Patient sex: F
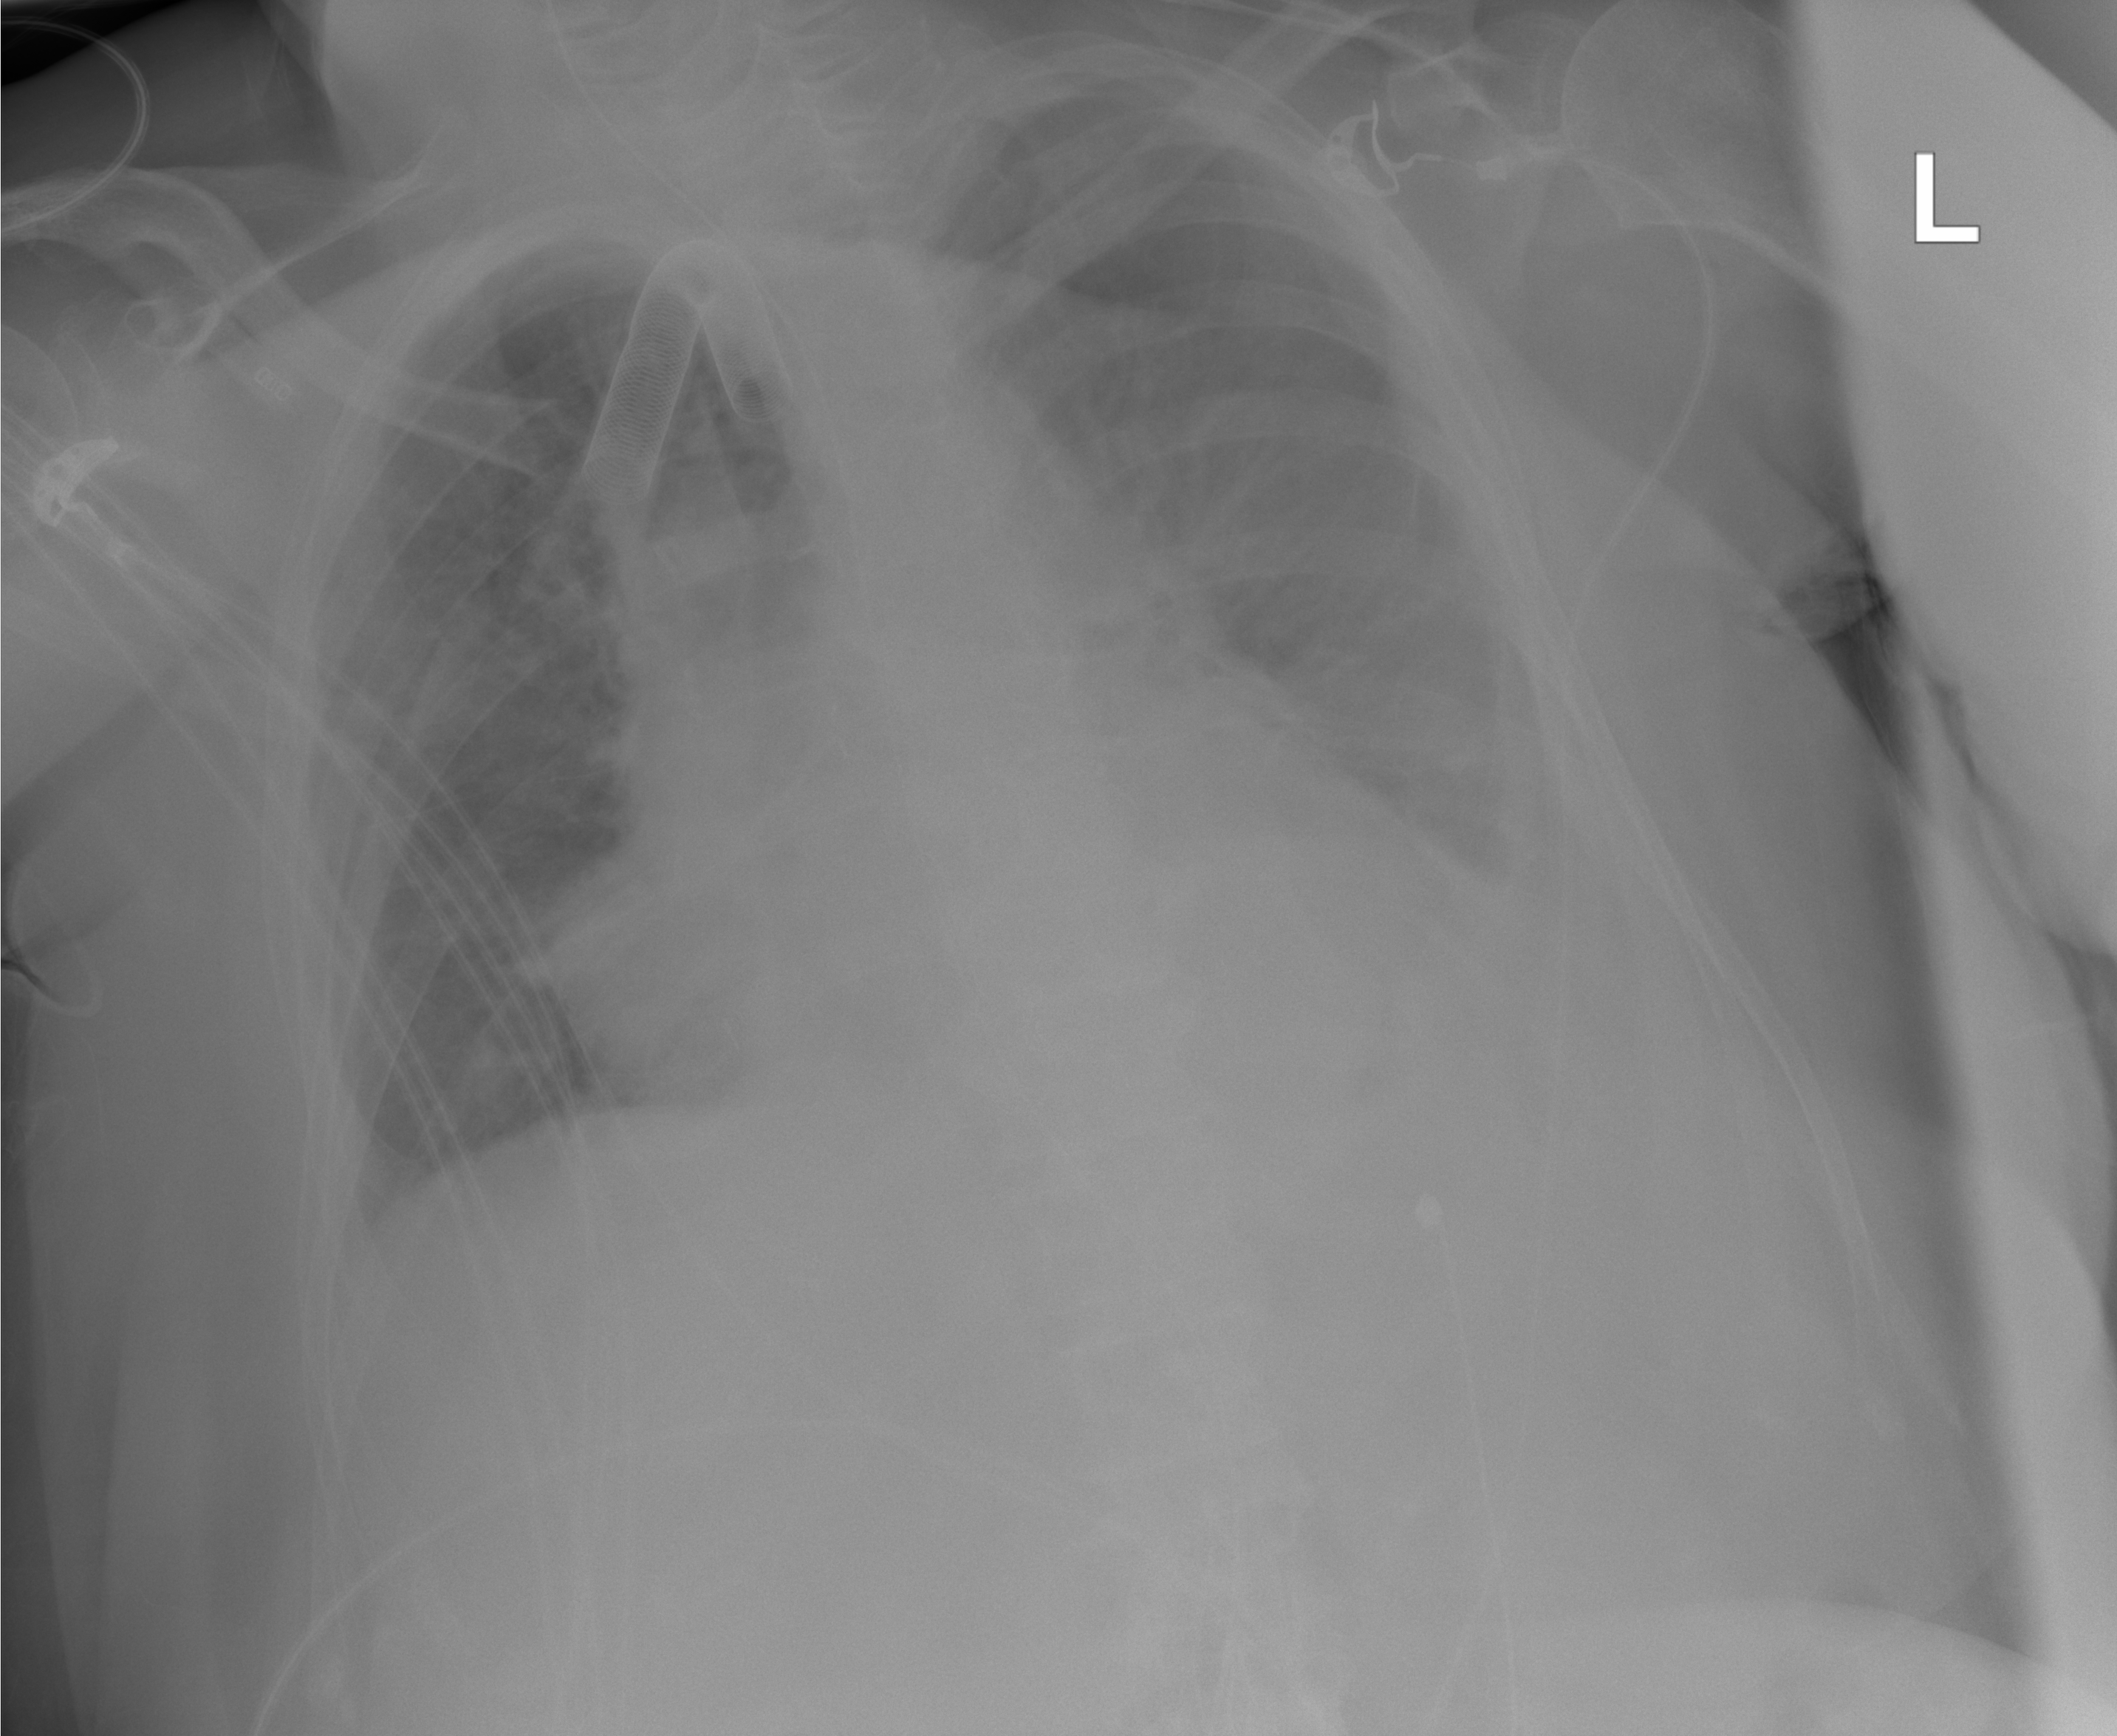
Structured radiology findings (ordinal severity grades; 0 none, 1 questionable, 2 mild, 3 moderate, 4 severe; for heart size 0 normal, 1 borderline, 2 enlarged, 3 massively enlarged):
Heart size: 2
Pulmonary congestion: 0
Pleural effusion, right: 0
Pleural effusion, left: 2
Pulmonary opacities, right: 0
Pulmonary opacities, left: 1
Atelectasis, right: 0
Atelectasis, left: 2